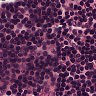
Metastatic tissue present: no